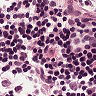
Metastatic tissue present: no